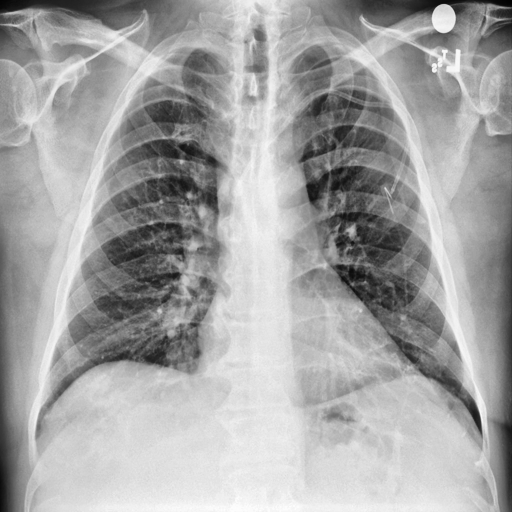
Finding: NORMAL